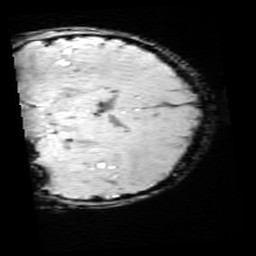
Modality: SWI
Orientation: coronal
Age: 11
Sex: male
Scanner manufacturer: siemens
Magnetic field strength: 3 T
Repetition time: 0.027 s
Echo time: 0.02 s